Aerial crown-view tile of a tropical tree (Barro Colorado Island, Panama), acquired 20241014:
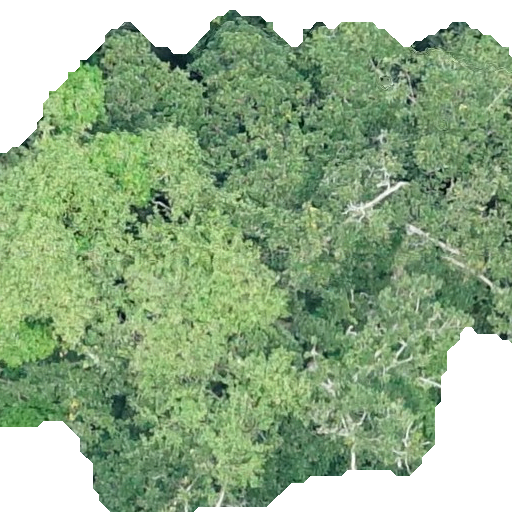
Species: Ficus insipida
GBIF accepted scientific name: Ficus insipida
Crown area: 388.321 m²